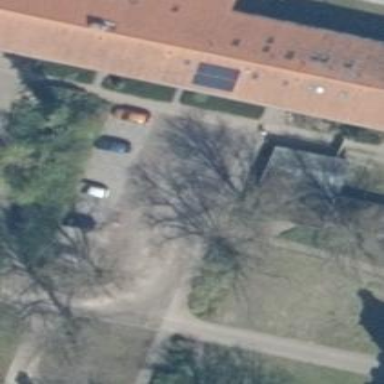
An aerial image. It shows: Parking area.